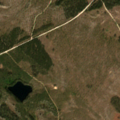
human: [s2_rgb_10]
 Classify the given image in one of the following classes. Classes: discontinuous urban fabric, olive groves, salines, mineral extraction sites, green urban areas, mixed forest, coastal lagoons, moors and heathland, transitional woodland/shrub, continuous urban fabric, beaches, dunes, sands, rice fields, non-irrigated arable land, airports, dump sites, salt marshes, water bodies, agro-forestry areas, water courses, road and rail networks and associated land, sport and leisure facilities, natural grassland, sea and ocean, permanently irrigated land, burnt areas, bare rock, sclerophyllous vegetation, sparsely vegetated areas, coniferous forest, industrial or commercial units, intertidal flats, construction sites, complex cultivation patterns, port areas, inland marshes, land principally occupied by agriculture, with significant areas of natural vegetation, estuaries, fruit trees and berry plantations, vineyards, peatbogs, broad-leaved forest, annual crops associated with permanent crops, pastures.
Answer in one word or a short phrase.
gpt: coniferous forest, transitional woodland/shrub